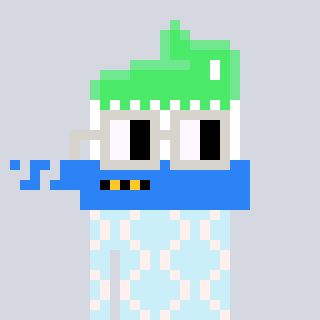
a pixel art character with square light gray glasses, a toothbrush-shaped head and a cold-colored body on a cool background